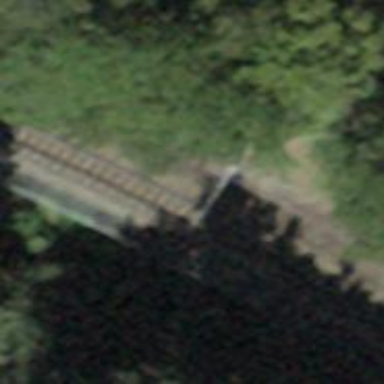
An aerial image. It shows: Narrow gauge railway with electrified contact lines.